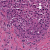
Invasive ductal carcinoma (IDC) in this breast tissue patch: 0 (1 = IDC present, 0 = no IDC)